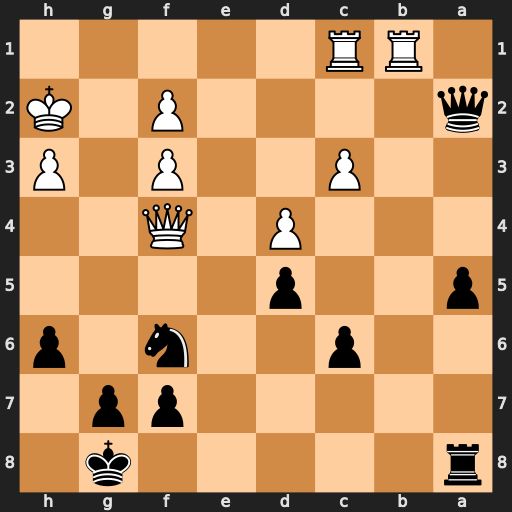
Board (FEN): r5k1/5pp1/2p2n1p/p2p4/3P1Q2/2P2P1P/q4P1K/1RR5
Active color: b
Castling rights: -
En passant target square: -
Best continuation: Qxf2+ Kh1 Nh5 Rb8+ Rxb8